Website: home-depot
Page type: customer-info-address
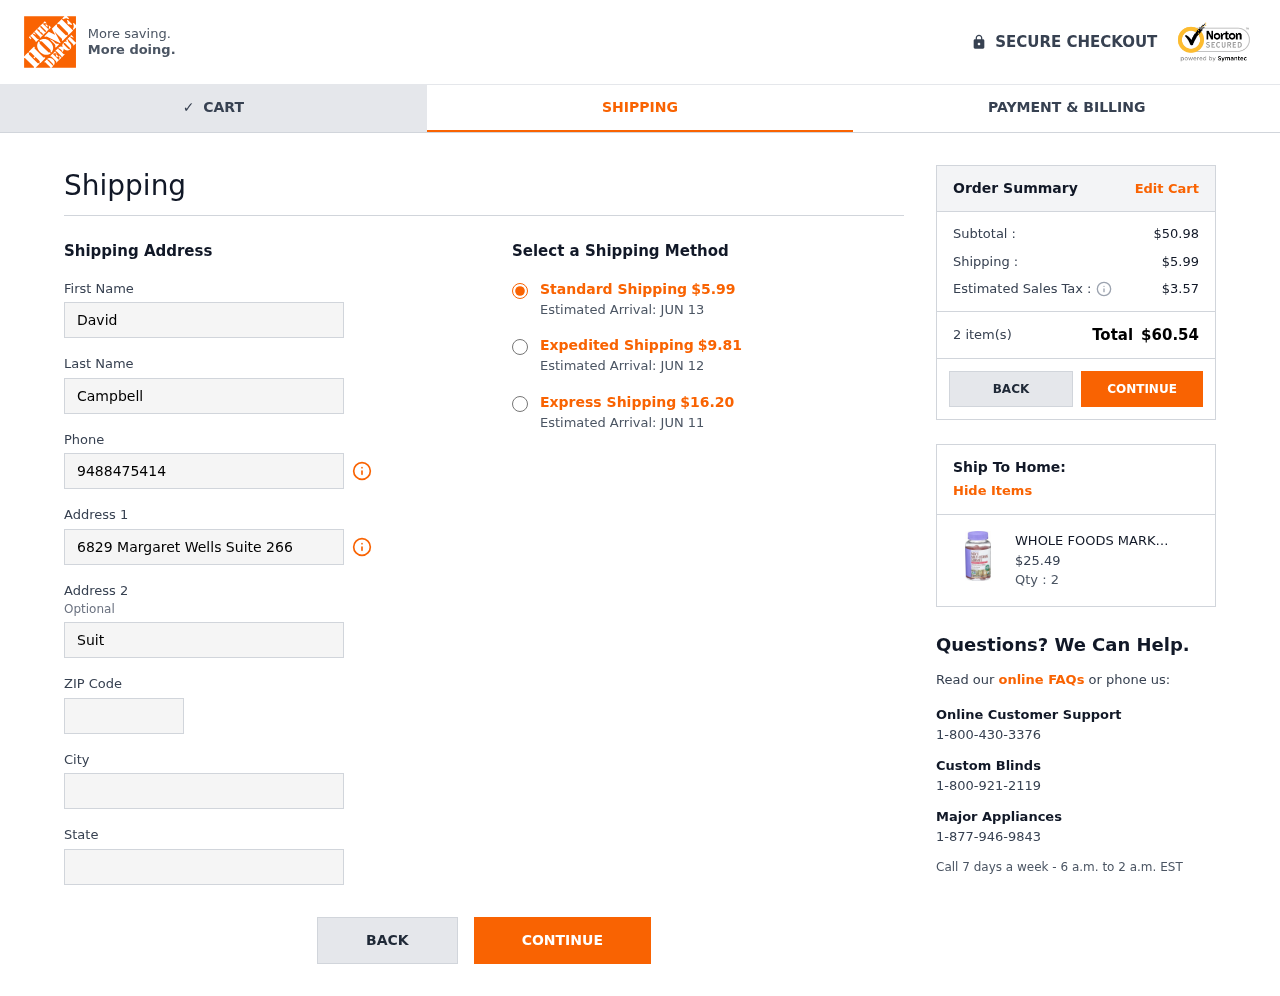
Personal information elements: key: PII_CITY
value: Paynemouth
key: PII_FIRSTNAME
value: David
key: PII_LASTNAME
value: Campbell
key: PII_PHONE
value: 9488475414
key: PII_POSTCODE
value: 54426
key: PII_STATE
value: Maine
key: PII_STREET
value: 6829 Margaret Wells Suite 266
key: PII_STREET2
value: Suite 688
Product elements: key: PRODUCT1_NAME
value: WHOLE FOODS MARKET Organic Multi for Men Gummy, 90 CT
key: PRODUCT1_PRICE
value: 25.49
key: PRODUCT1_QUANTITY
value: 2
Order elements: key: ORDER_SHIPPING_COST
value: $5.99
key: ORDER_DELIVERY_DATE
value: Estimated Arrival: JUN 13
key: ORDER_SHIPPING_COST_EXPEDITED
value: $9.81
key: ORDER_DELIVERY_DATE_EXPEDITED
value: Estimated Arrival: JUN 12
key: ORDER_SHIPPING_COST_EXPRESS
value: $16.20
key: ORDER_DELIVERY_DATE_EXPRESS
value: Estimated Arrival: JUN 11
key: ORDER_SUBTOTAL
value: $50.98
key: ORDER_TAX
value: $3.57
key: ORDER_NUM_ITEMS
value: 2 item(s)
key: ORDER_TOTAL
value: $60.54